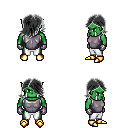
a pixel art fantasy rpg character, male body template, orc, green skin, steel chest armor, white pants, gray swoop hairstyle, metal gloves, gold boots, four views (front, back, left, right), 2x2 character sprite sheet, small pixel art, hard edges, no anti-aliasing